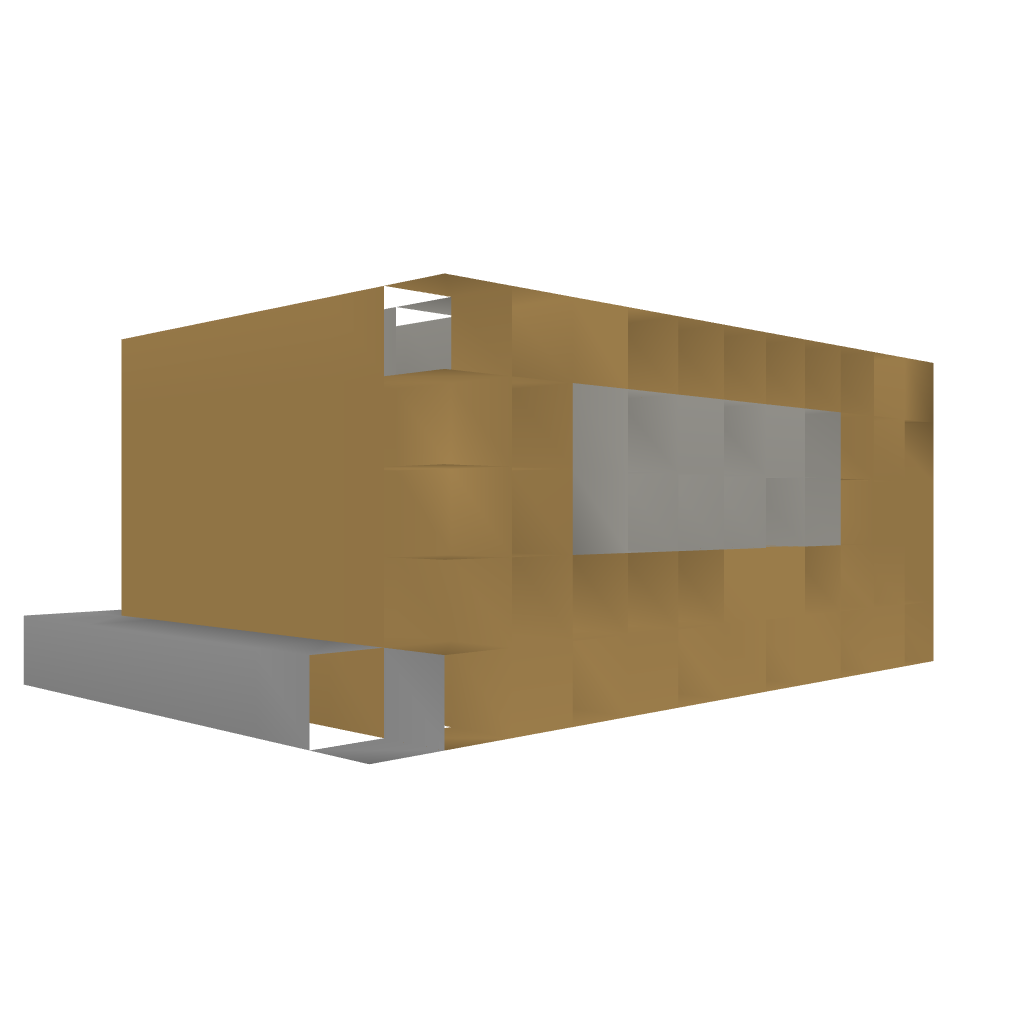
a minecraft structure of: Schoolhouse